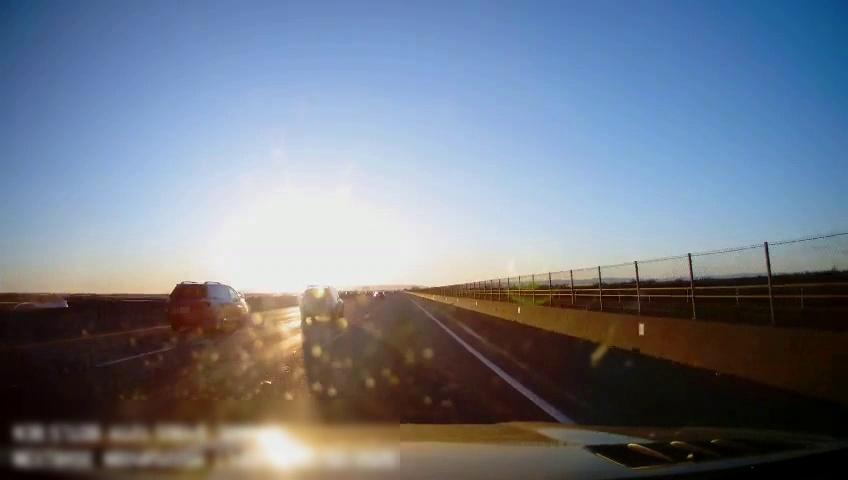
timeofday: Day
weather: Sunny
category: Drivable Space
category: Vehicles | Car
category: Vehicles | SUV
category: Vehicles | Car
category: Vehicles | SUV
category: Lanes | Alternate Lane
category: Lanes | Current Lane
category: Lanes | Current Lane
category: Lanes | Alternate Lane